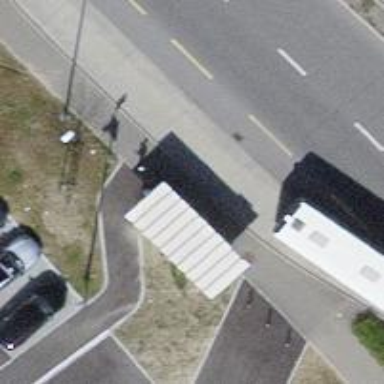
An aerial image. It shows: Platform for public transport with shelter.